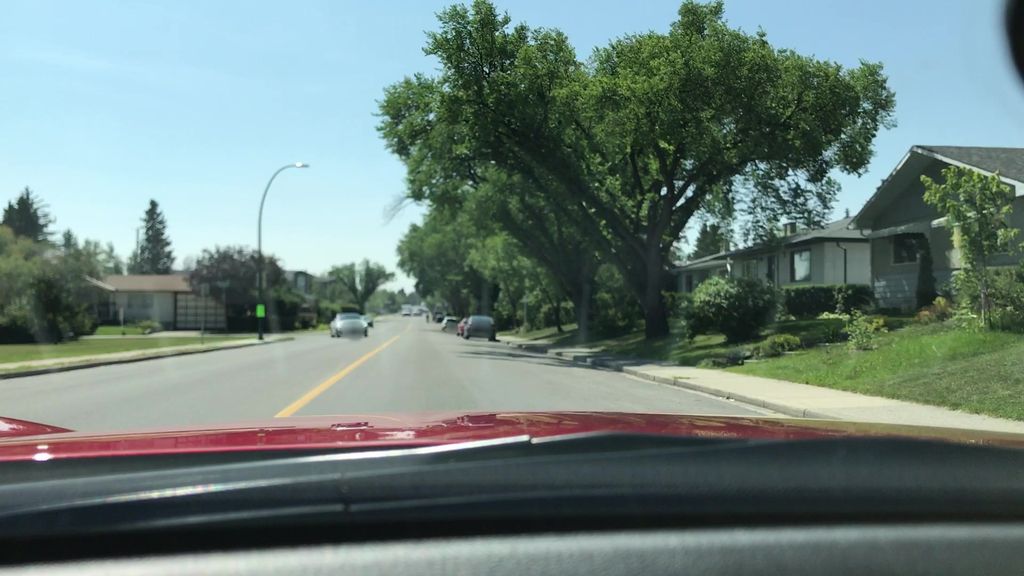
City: calgary